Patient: sex M, age 60
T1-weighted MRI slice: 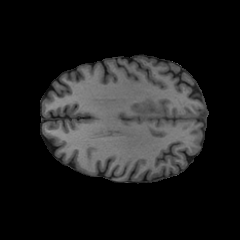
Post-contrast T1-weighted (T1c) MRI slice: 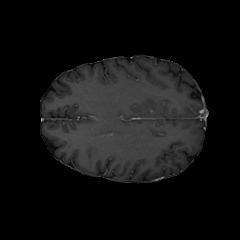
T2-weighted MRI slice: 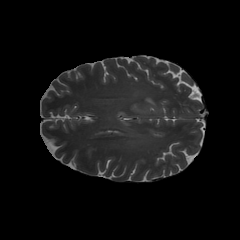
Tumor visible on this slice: yes
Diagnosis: Glioblastoma, IDH-wildtype
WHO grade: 4